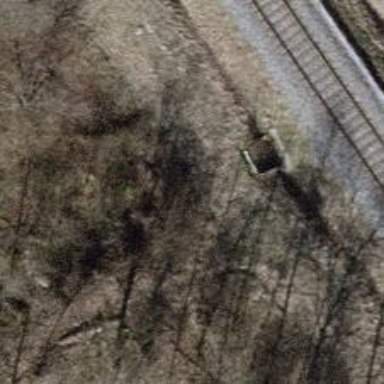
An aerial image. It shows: Culvert tunnel passing through ditch.